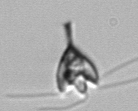
Label: Pyramimonas_longicauda